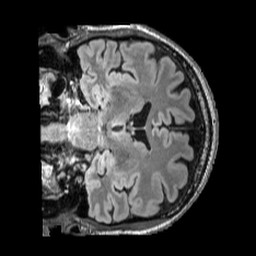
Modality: FLAIR
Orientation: coronal
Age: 55
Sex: male
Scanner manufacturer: siemens
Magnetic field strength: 3 T
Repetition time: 5 s
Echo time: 0.387 s